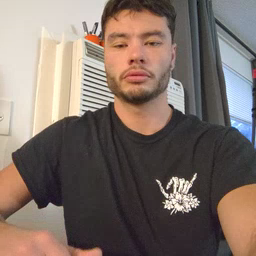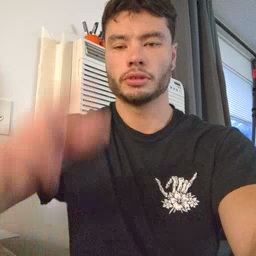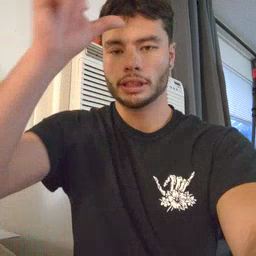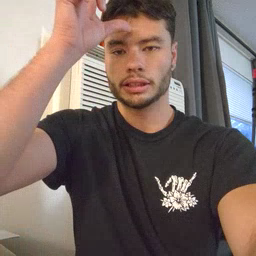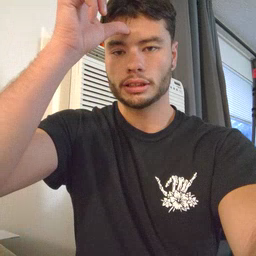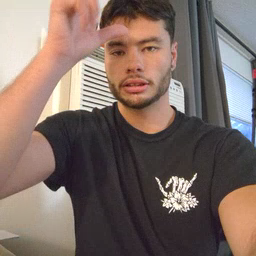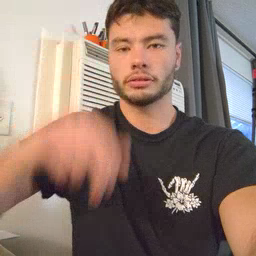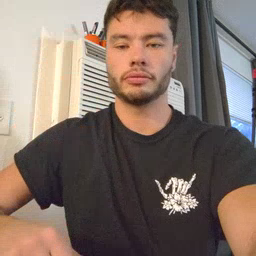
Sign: hen